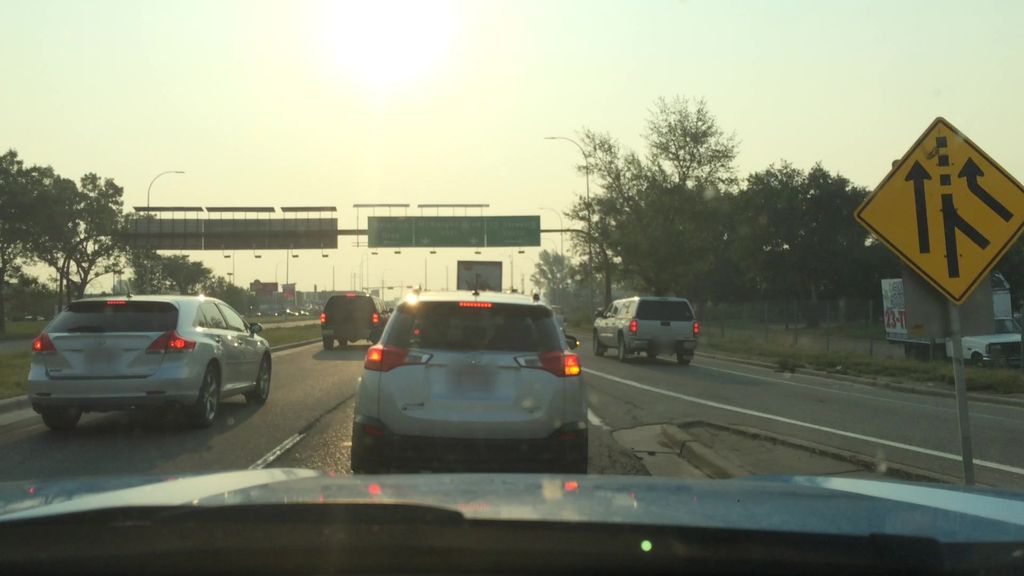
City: calgary